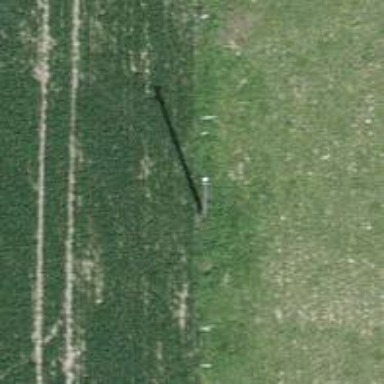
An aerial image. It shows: Power pole.